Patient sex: M
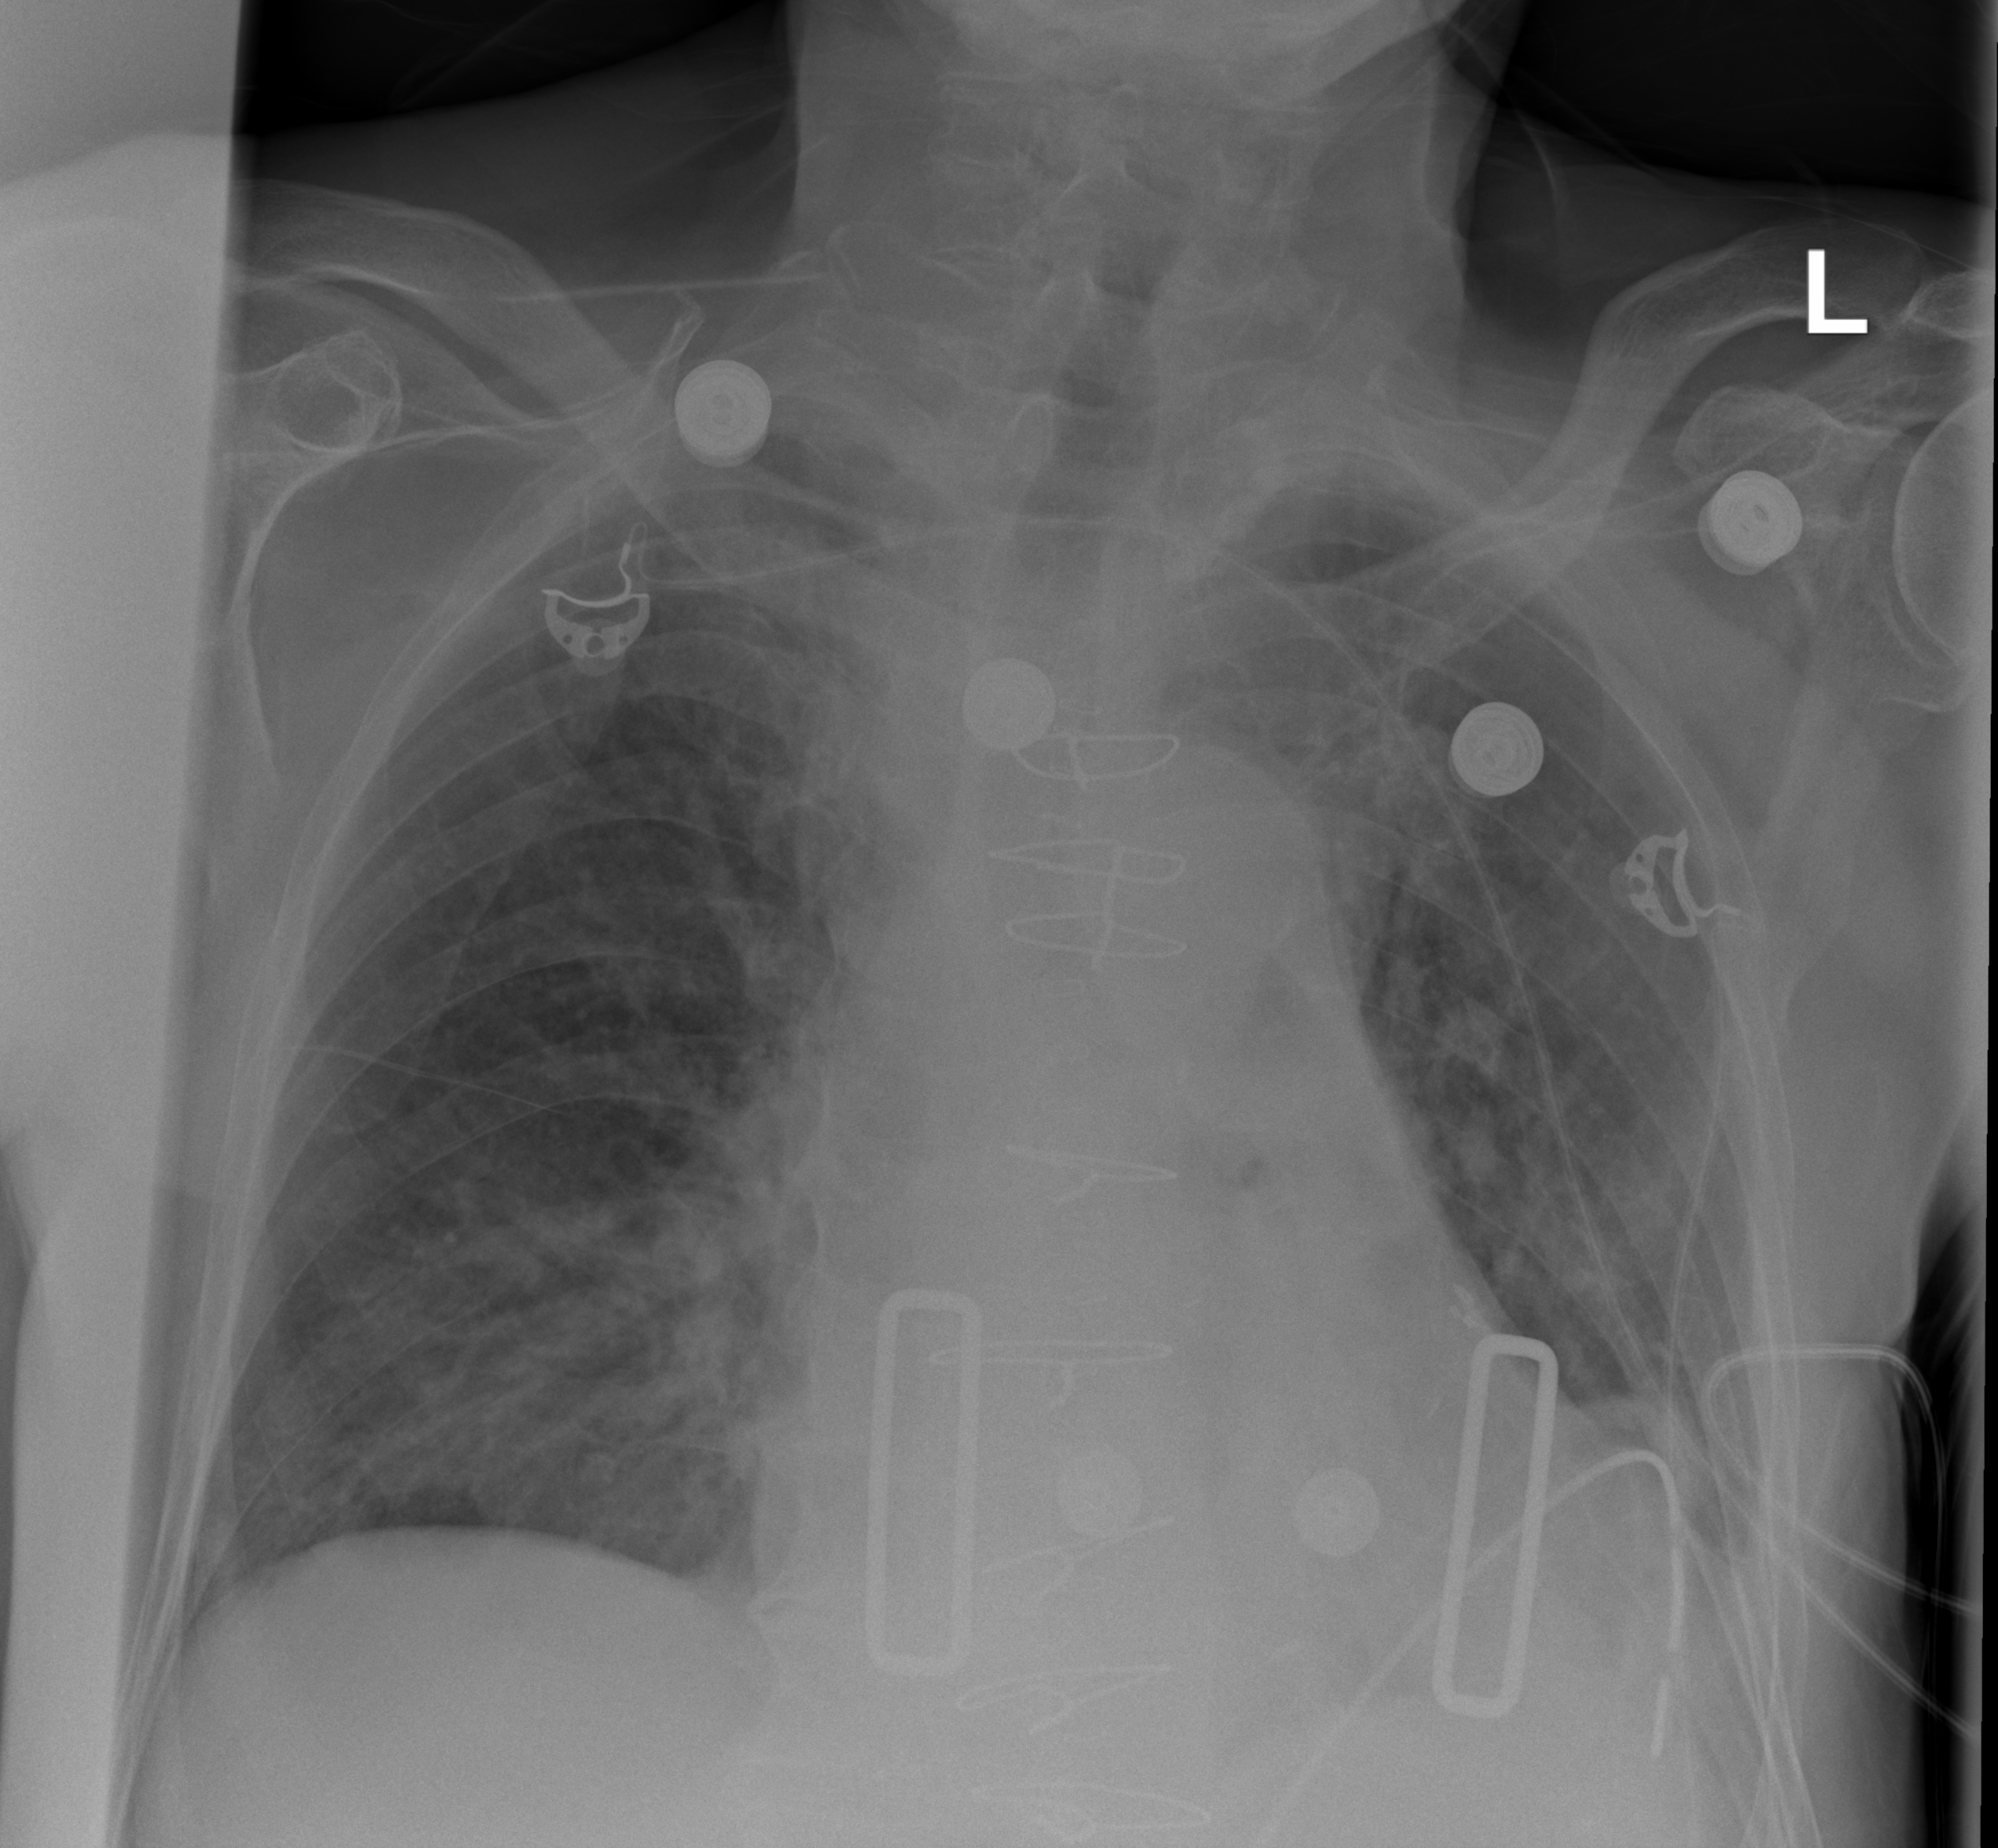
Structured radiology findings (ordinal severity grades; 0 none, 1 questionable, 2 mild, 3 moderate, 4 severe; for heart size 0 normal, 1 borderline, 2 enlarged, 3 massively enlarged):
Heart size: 2
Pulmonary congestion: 2
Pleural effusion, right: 0
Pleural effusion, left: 2
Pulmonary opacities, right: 2
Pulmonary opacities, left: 2
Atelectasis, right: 2
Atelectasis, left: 2